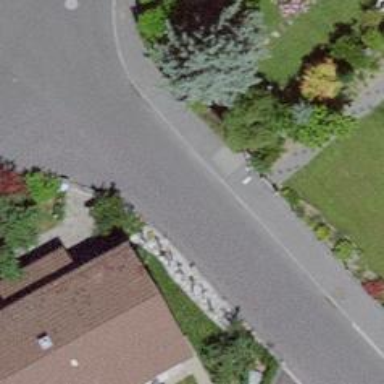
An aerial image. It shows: Residential road with asphalt surface. There is sidewalk on the left side.